Field crop: tomato
Growth stage: 2
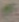
Species: solanum